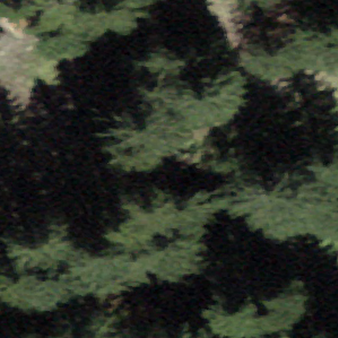
Label: other